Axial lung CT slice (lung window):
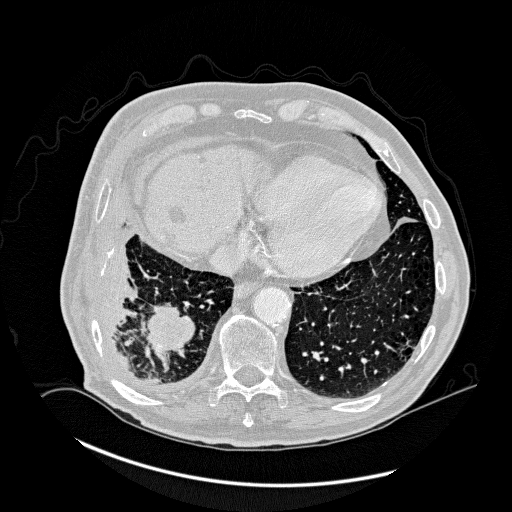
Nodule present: no